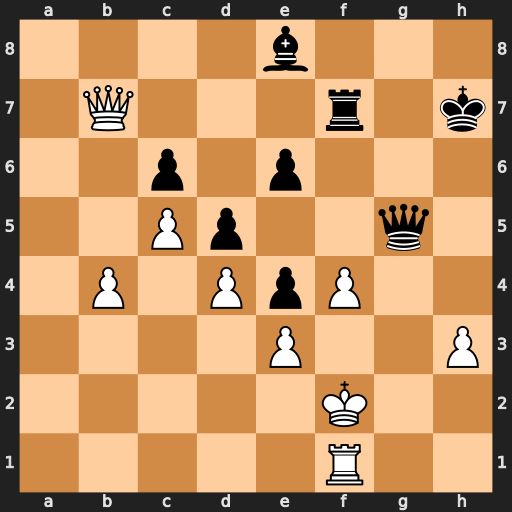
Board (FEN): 4b3/1Q3r1k/2p1p3/2Pp2q1/1P1PpP2/4P2P/5K2/5R2
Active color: w
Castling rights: -
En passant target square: -
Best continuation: Qxf7+ Bxf7 fxg5